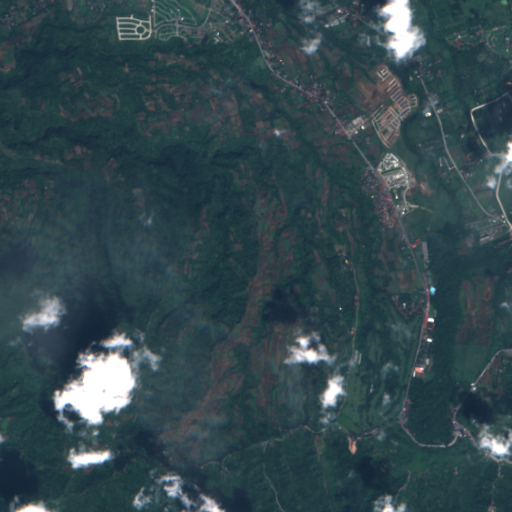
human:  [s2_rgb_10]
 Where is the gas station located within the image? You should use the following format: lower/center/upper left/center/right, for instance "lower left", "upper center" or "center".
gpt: The gas station is located in the upper right of the image.
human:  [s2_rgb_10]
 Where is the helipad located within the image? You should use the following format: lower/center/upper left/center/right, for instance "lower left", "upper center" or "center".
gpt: The helipad is located in the lower right of the image.
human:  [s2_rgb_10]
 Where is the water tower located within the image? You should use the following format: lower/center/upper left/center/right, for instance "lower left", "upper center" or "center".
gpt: The water tower is located in the upper right of the image.
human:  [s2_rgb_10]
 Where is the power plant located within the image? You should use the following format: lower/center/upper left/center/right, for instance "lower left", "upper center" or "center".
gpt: There is no power plant in the image.